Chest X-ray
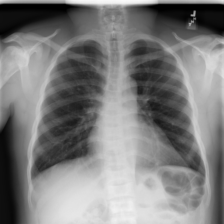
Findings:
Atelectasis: negative
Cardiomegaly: negative
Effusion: negative
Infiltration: negative
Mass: negative
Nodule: negative
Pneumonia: negative
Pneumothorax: negative
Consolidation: negative
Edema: negative
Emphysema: negative
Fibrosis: negative
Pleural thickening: negative
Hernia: negative